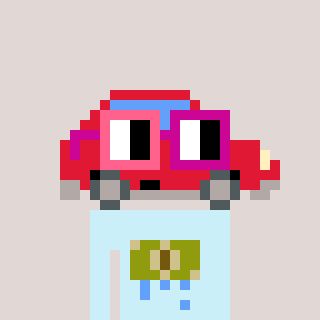
a pixel art character with square pink and red glasses, a car-shaped head and a cold-colored body on a warm background